Question: I need a way to only show the salary amount that correlates with the highest date for each emp_num(person).
'''
select
lge.emp_num,
lge.emp_lname,
lge.emp_fname,
lgs.sal_from,
lgs.sal_amount
from lgemployee lge
join lgsalary_history lgs
on lge.emp_num = lgs.emp_num
where lge.dept_num in ('300')
group by lge.emp_num, lge.emp_lname, lge.emp_fname, lgs.sal_from, lgs.sal_amount
order by lgs.sal_amount desc
'''

As you can see in the picture several people show up more then once where they have multiple dates of pay. Any help is greatly appreciated. Thanks in advance.
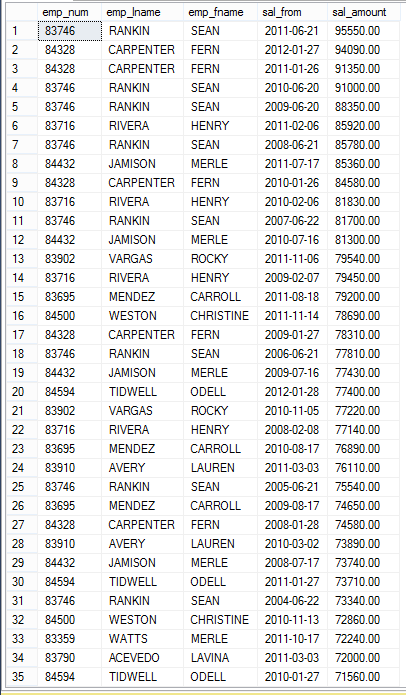
Answer: Try this out:
'''
select
lge.emp_num, lge.emp_lname, lge.emp_fname,
lgs1.sal_from, lgs1.sal_amount
from (
select emp_num, max(sal_from) maxDate from lgsalary_history
group by emp_num
) lgs2
join lgsalary_history lgs1
on lgs1.emp_num = lgs2.emp_num and lgs1.sal_from = lgs2.maxDate
join lgemployee lge
on lgs1.emp_num = lge.emp_num
where lge.dept_num in ('300')
order by lgs1.sal_amount desc
'''